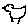
Label: bird